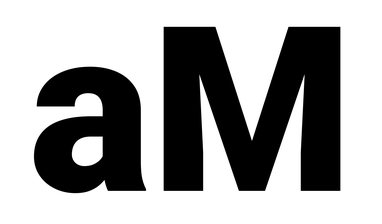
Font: Roboto_Black